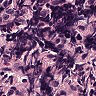
Metastatic tissue present: no